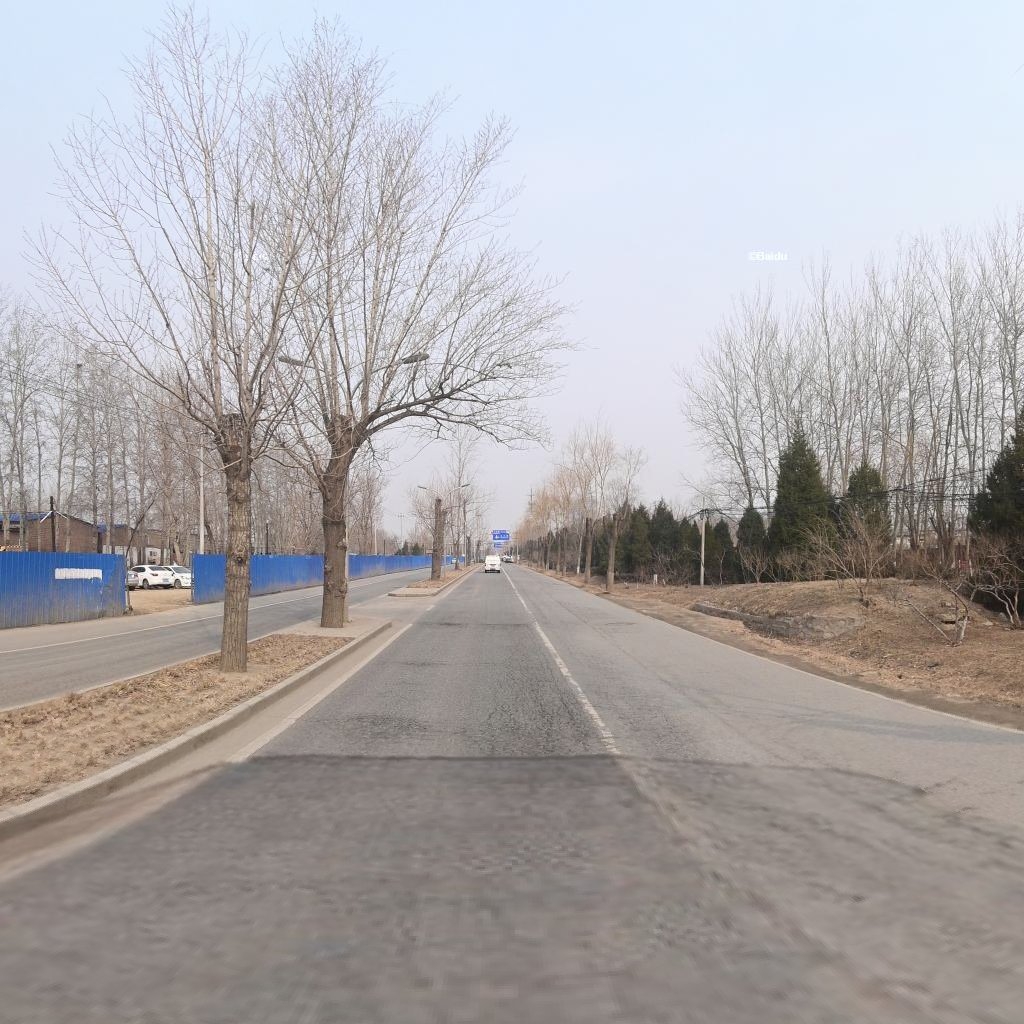
Region: Haidian
Road damage annotations: alligator crack